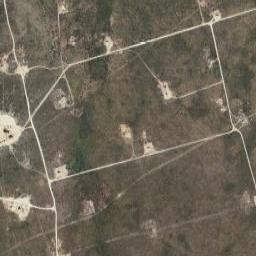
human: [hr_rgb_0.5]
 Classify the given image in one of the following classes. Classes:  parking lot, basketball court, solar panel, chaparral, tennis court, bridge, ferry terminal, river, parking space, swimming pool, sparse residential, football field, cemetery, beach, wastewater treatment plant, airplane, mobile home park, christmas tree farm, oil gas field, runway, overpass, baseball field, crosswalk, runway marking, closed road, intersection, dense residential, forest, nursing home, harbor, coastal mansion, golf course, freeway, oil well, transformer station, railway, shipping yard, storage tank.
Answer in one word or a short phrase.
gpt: oil gas field